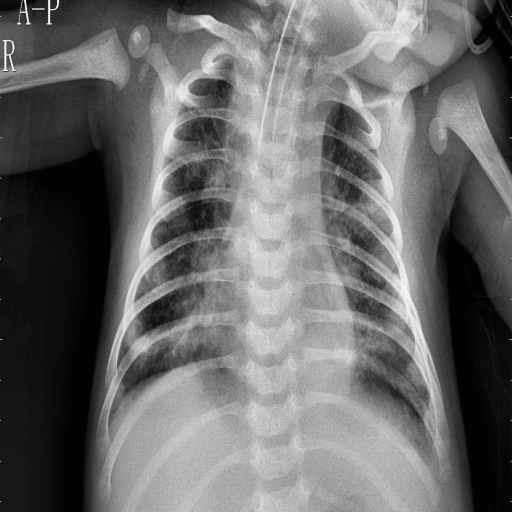
Finding: PNEUMONIA